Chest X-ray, PA view. Patient: 68 years old, sex M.
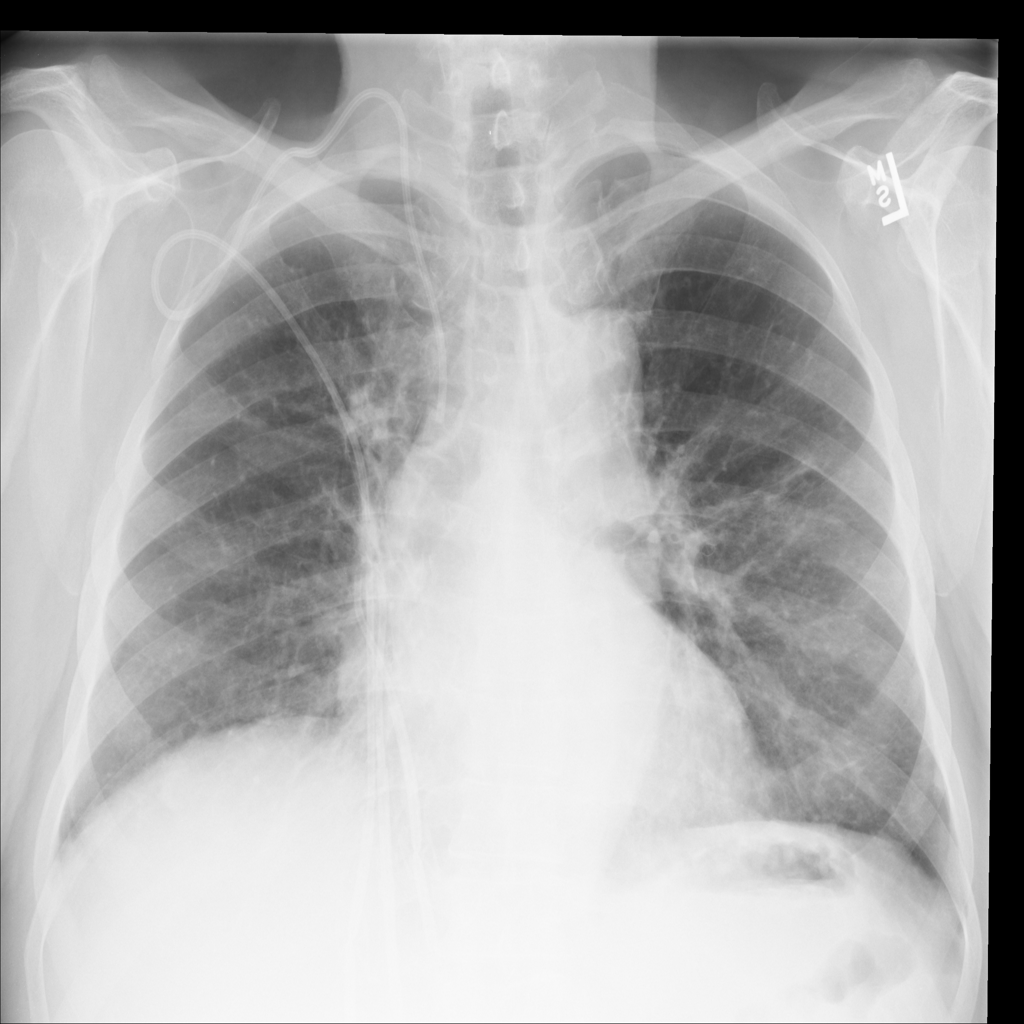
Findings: Infiltration